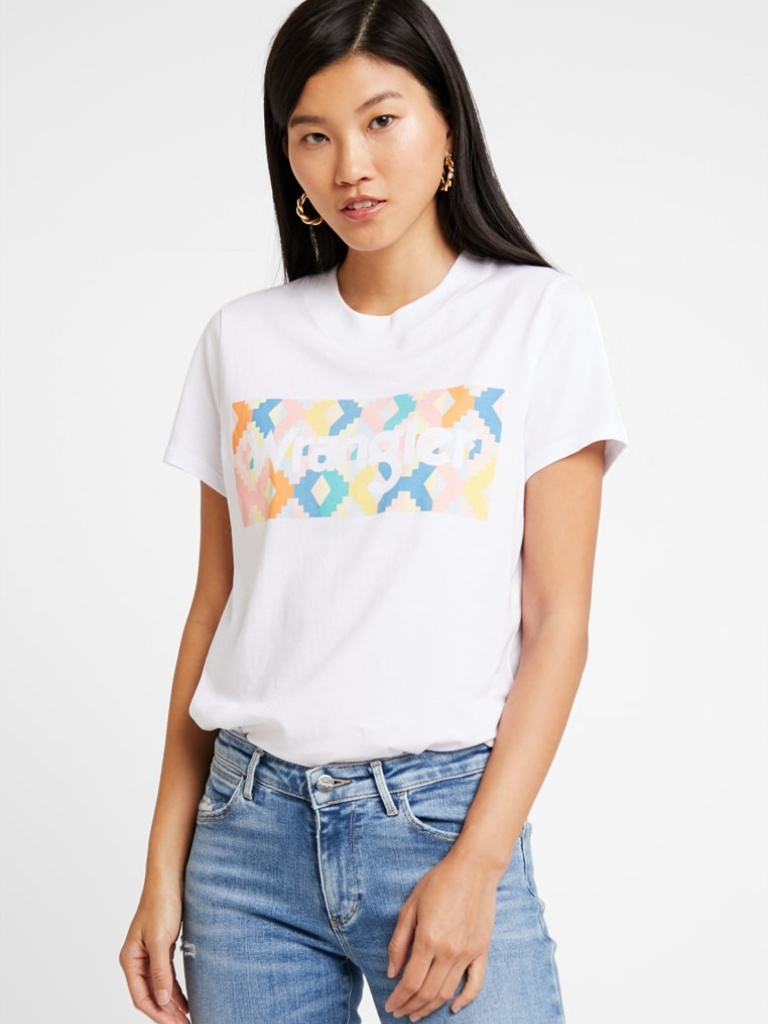
cotton relaxed short sleeve hip length Untucked crew t-shirt